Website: lowes
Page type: customer-info-address
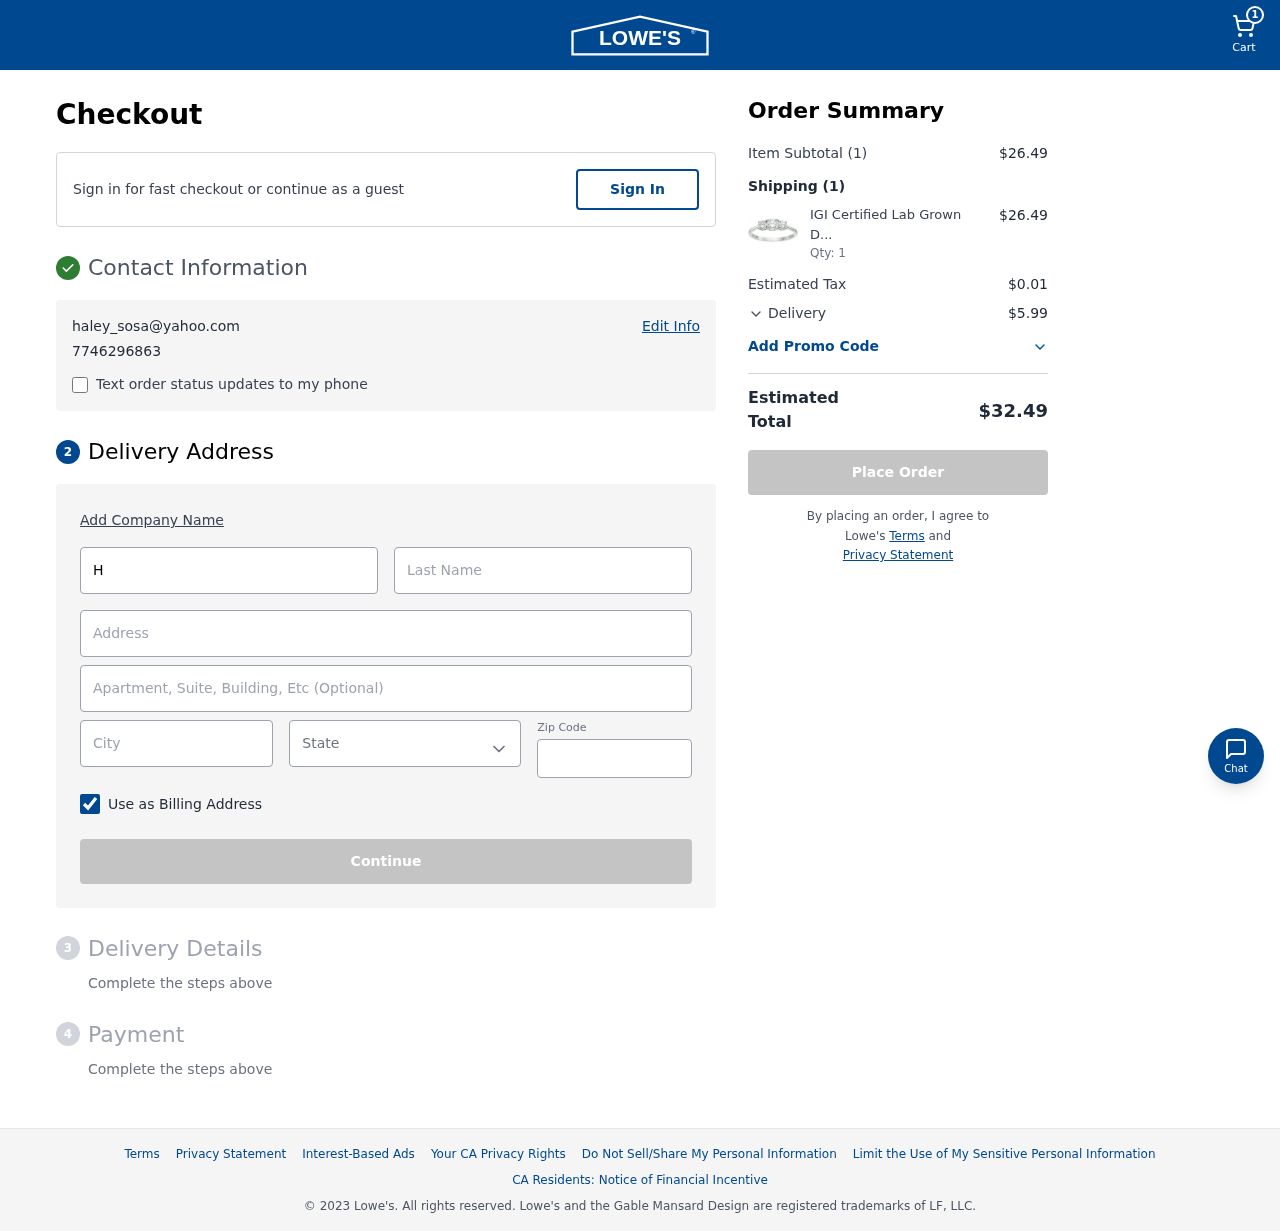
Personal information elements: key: PII_CITY
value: South Nicholas
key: PII_EMAIL
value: haley_sosa@yahoo.com
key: PII_FIRSTNAME
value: Haley
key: PII_LASTNAME
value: Sosa
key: PII_PHONE
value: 7746296863
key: PII_POSTCODE
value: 11311
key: PII_STATE
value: PW
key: PII_STREET
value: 6241 Kenneth Keys
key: PII_STREET2
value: Suite 836
Product elements: key: PRODUCT1_NAME
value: IGI Certified Lab Grown Diamond Anniversary Ring in 14k White Gold (1.5 CT.TW., I-J Color, SI1-SI2 C
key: PRODUCT1_QUANTITY
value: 1
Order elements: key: ORDER_NUM_ITEMS
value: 1
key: ORDER_SUBTOTAL
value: $26.49
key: ORDER_NUM_ITEMS2
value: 1
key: ORDER_SUBTOTAL2
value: $26.49
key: ORDER_TAX
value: $0.01
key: ORDER_SHIPPING_COST
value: $5.99
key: ORDER_TOTAL
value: $32.49